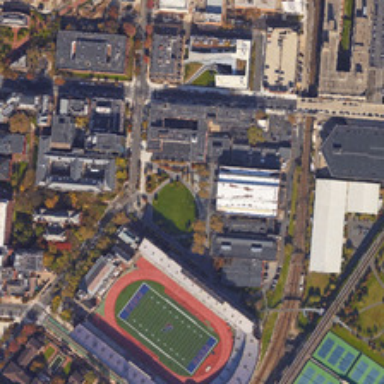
Many buildings and a playground are in a school .